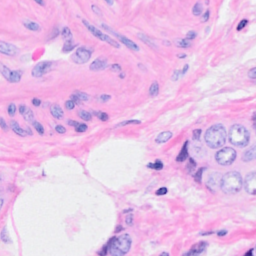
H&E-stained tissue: Breast